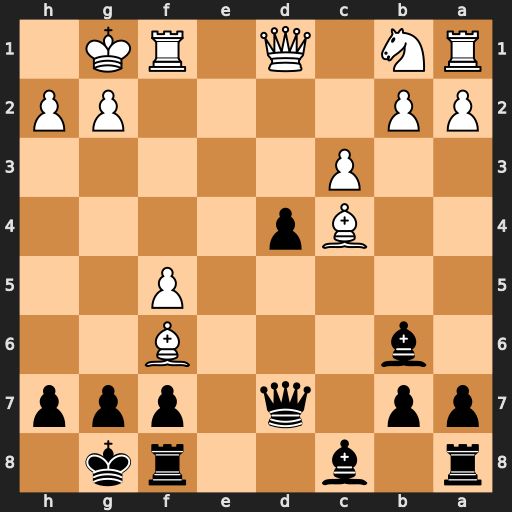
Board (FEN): r1b2rk1/pp1q1ppp/1b3B2/5P2/2Bp4/2P5/PP4PP/RN1Q1RK1
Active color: b
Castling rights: -
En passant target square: -
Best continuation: dxc3+ Kh1 Qxd1 Rxd1 c2